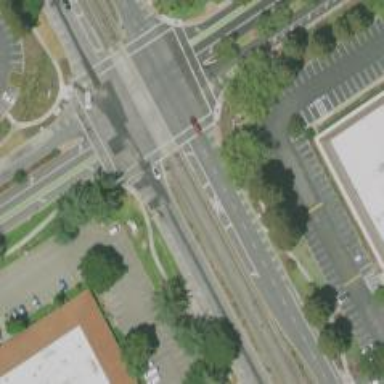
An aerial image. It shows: Solid stop line on the road.